Field crop: maize
Growth stage: 2
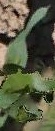
Species: maize